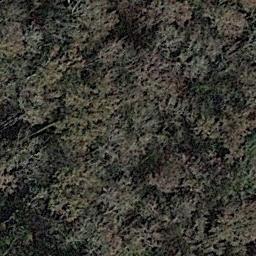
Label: forest